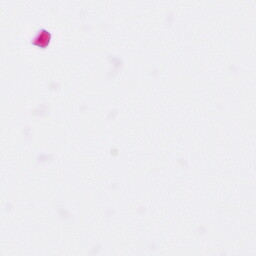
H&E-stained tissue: Pancreatic